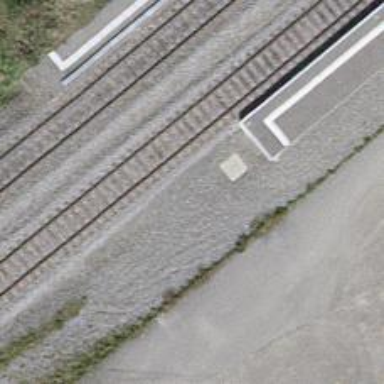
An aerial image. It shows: Abandoned railway siding with 1 track. The electrification system used contact lines.